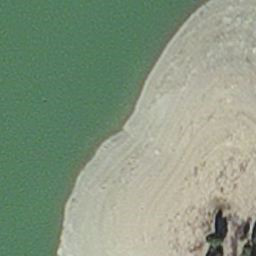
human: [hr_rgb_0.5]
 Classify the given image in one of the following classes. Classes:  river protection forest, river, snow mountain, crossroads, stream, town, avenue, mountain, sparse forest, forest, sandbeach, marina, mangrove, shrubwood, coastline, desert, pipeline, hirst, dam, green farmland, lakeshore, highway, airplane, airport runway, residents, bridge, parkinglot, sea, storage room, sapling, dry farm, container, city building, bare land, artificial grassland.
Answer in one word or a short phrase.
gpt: hirst